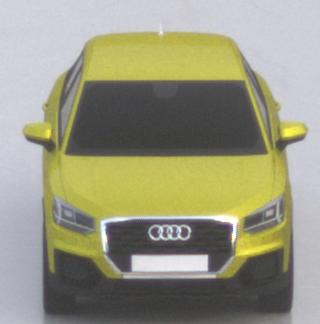
Make: Audi
Model: Q2
Model produced from: 2016
Model produced until: 2020
Doors: 5
Color: yellow
Road condition: wet road
Daytime: morning or afternoon
Contrast: low contrast